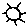
Label: sun